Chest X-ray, PA view. Patient: 49 years old, sex M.
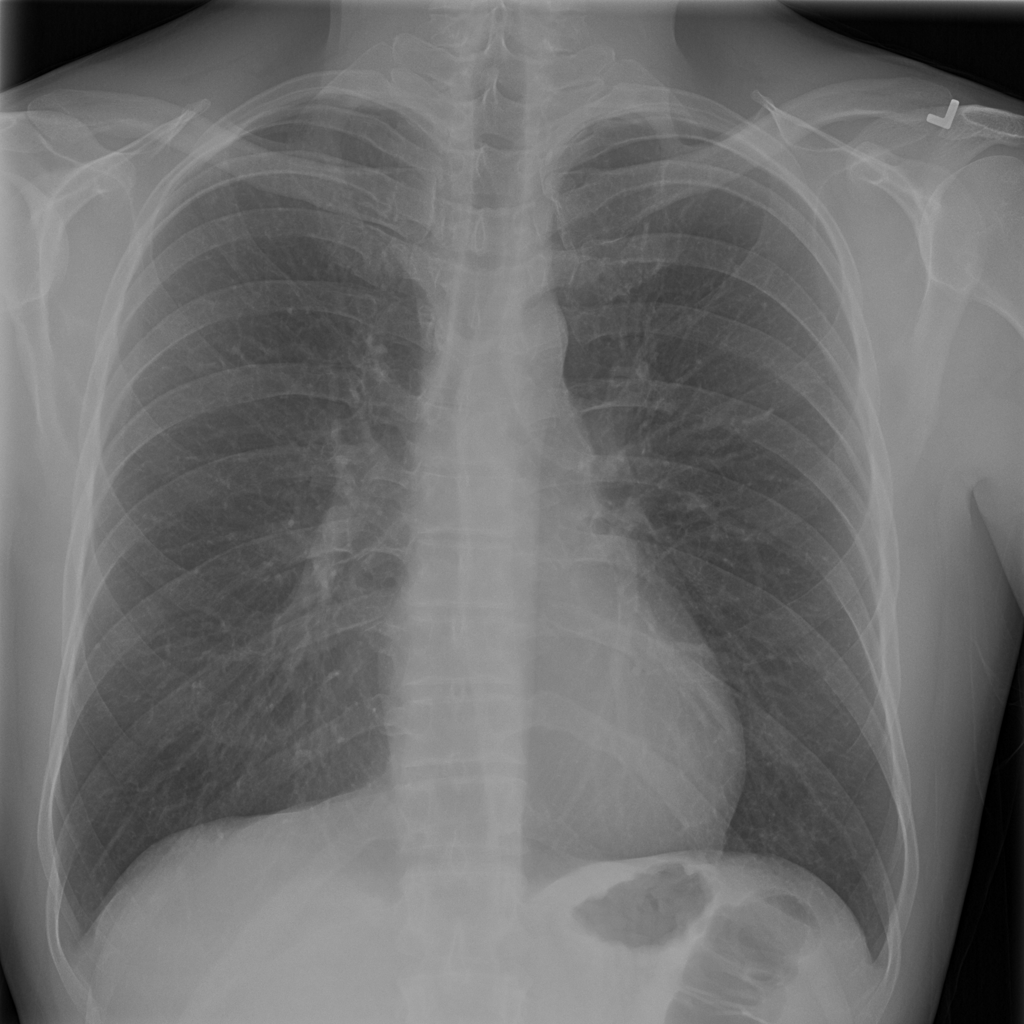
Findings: No Finding